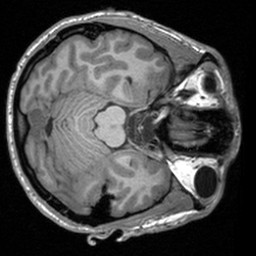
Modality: T1w
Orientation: axial
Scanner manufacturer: siemens
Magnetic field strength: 3 T
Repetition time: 1.9 s
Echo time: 0.00226 s